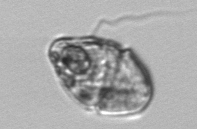
Label: Gyrodinium